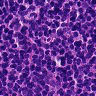
Metastatic tissue present: no